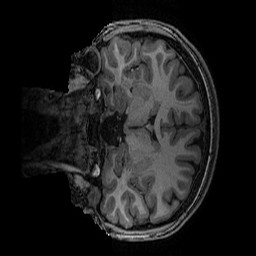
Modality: T1w
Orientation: coronal
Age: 14
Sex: female
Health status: ill
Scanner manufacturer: ge
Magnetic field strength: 3 T
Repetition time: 0.007664 s
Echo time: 0.00342 s